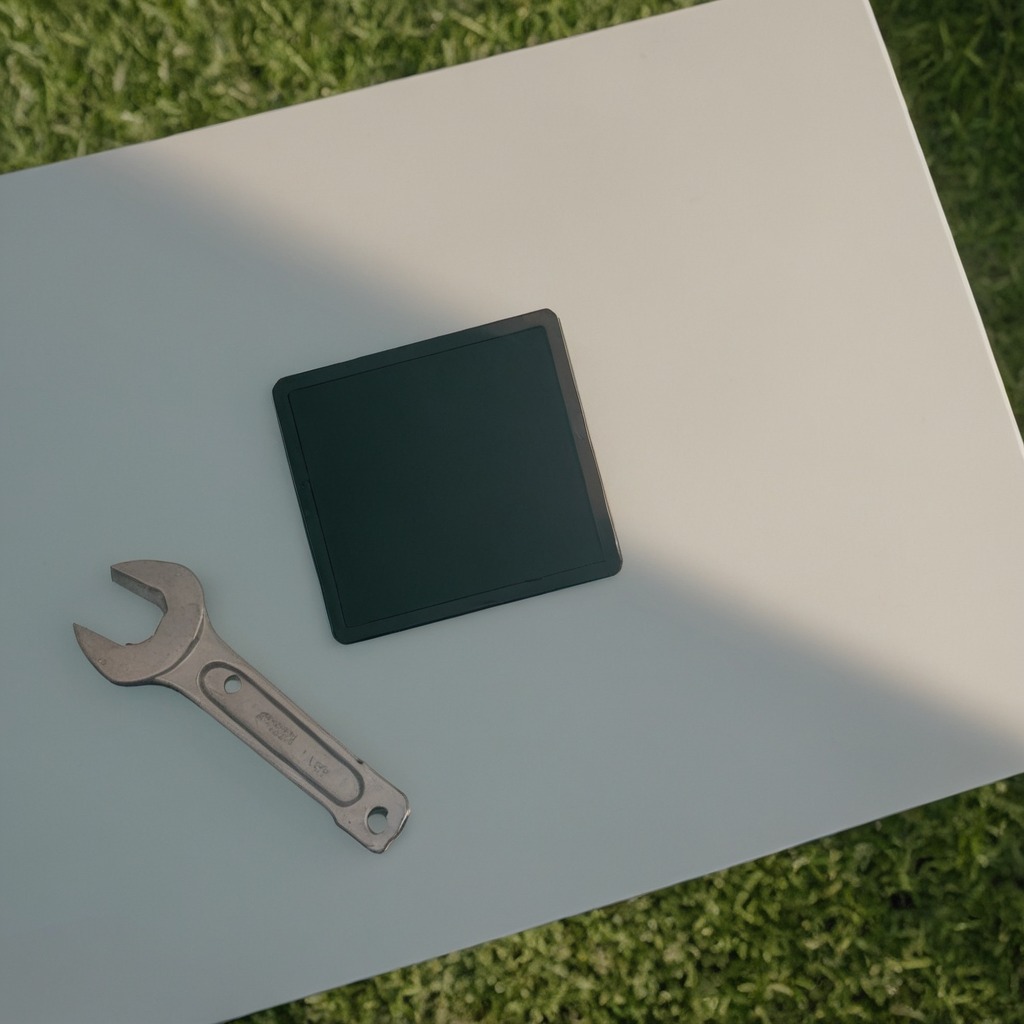
A wrench is lying on the textured surface of the table.